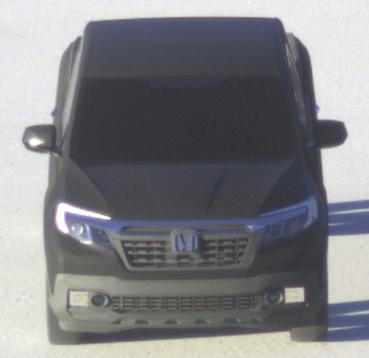
Make: Honda
Model: Ridgeline
Detailed model: Gen. 2
Model produced from: 2016
Model produced until: 2020
Doors: 4
Color: black
Road condition: dry road
Daytime: sunrise or sunset
Contrast: high contrast